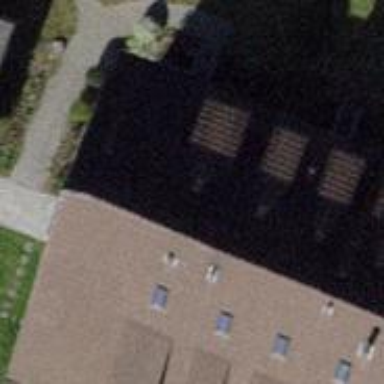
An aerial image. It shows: Terrace building.